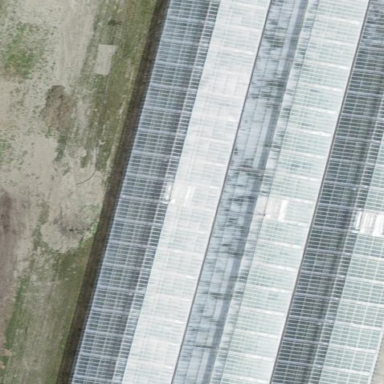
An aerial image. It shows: Greenhouse.